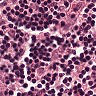
Metastatic tissue present: no